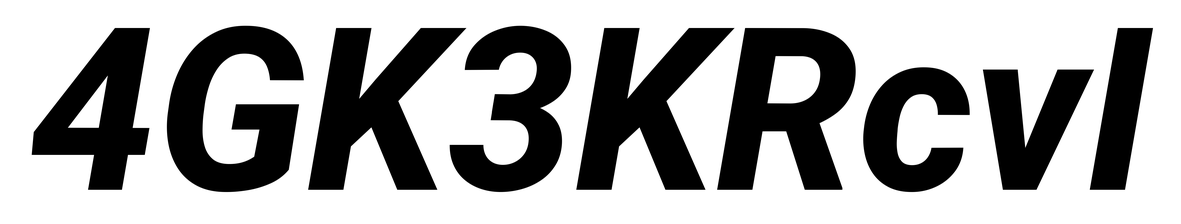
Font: Roboto-Italic_ExtraBold_Italic